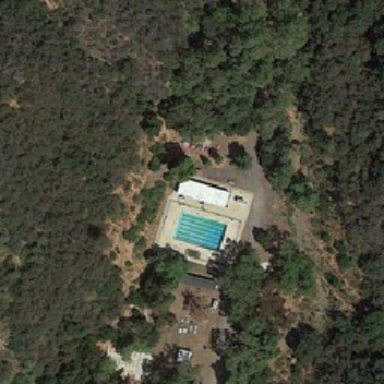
There is a circular building in the southeast of the house .